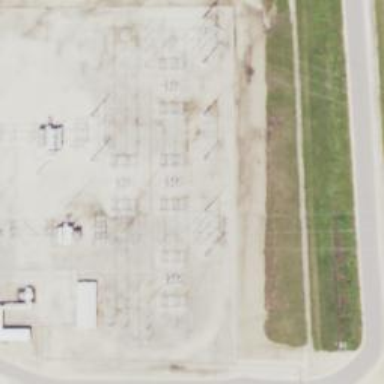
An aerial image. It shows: Switch used for power control.